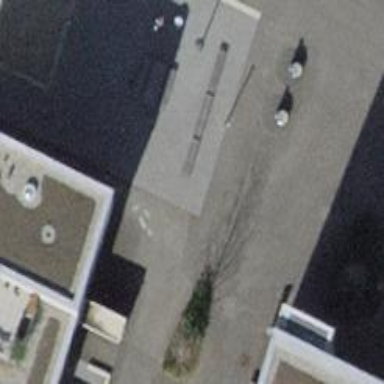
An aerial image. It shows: Brown bench.